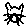
Label: cat